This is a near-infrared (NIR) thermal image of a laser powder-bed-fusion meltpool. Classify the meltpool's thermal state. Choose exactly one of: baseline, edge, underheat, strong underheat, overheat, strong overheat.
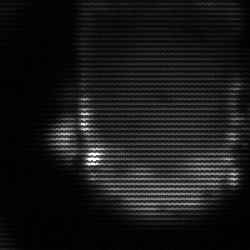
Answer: baseline